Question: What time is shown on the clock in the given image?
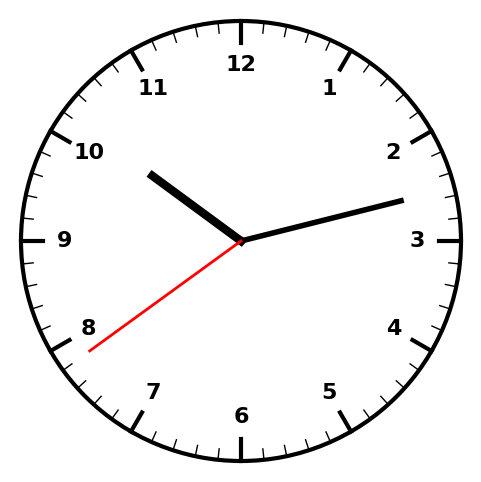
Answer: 10:12:39